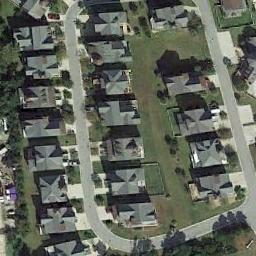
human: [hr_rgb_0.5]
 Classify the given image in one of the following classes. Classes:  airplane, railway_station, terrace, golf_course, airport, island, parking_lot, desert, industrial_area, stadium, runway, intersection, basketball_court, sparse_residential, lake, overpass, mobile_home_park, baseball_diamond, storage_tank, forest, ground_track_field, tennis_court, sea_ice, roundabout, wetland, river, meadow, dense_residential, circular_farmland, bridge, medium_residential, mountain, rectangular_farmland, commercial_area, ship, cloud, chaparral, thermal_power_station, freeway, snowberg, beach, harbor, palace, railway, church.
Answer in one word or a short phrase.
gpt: dense_residential